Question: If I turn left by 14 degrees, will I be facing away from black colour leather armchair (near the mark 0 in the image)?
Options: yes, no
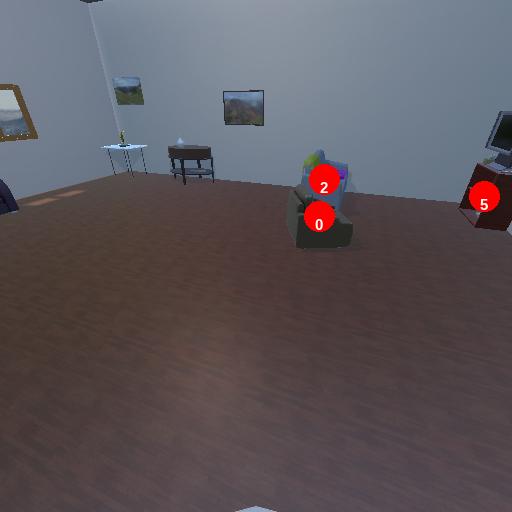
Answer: yes